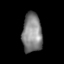
Tissue: lung
Cell type: T cells
Senescence score: 0.1686
Nuclear area (px): 760
Mean DAPI intensity: 132.08